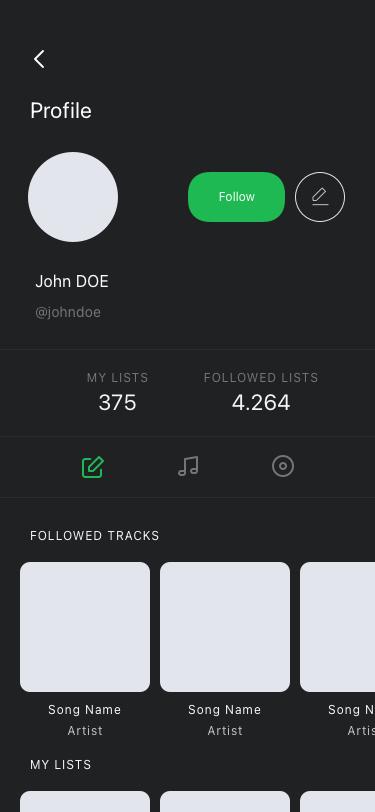
Text in this UI design:
MY LISTS
Song Name
Artist
Song Name
Artist
Song Name
Artist
FOLLOWED TRACKS
4.264
FOLLOWED LISTS
375
MY LISTS
@johndoe
John DOE
Profile